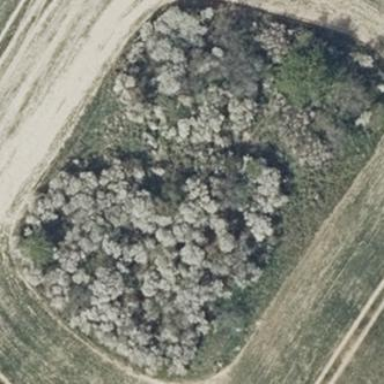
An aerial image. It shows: Patch of scrub vegetation.